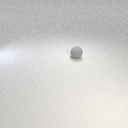
small gray rubber sphere